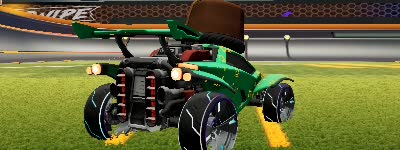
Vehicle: octane